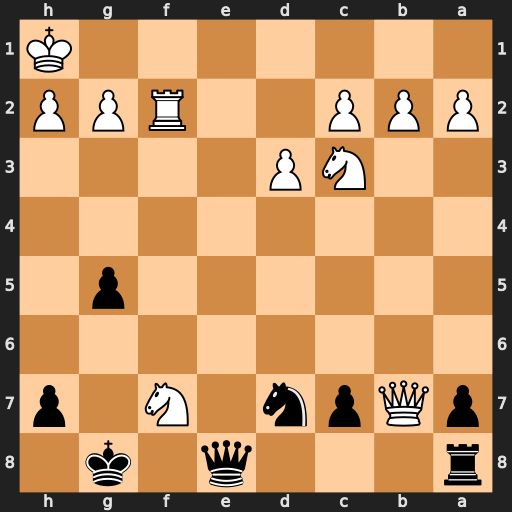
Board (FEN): r3q1k1/pQpn1N1p/8/6p1/8/2NP4/PPP2RPP/7K
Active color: b
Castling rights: -
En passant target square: -
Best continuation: Qe1+ Rf1 Qxf1#